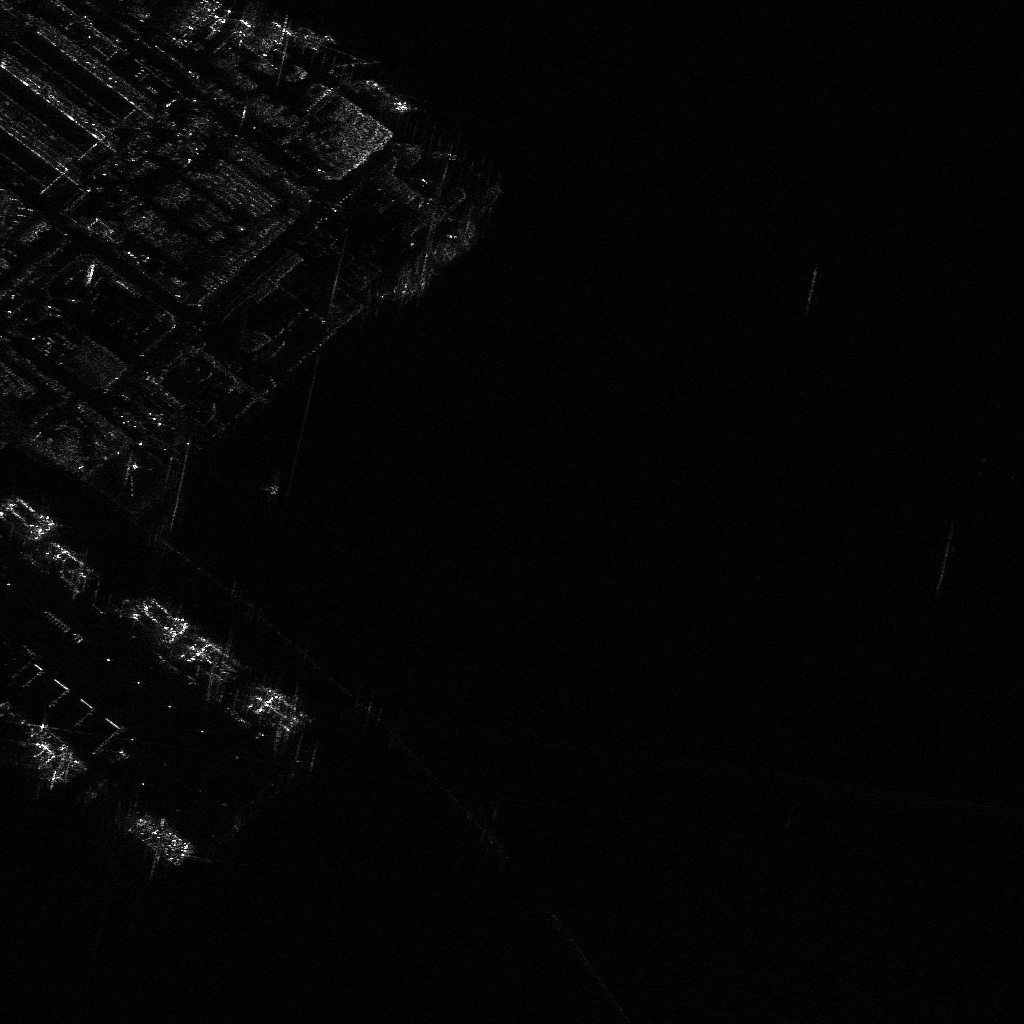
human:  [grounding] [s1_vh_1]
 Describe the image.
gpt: In the satellite image, there is  <ref>1 medium container </ref> <box>[[34, 8, 40, 9, 38]]</box> located at top,  <ref>8 medium container </ref> <box>[[0, 49, 5, 51, 43], [0, 50, 4, 51, 43], [3, 54, 8, 55, 43], [13, 59, 18, 60, 43], [12, 60, 17, 61, 43], [18, 63, 23, 65, 43], [17, 64, 22, 66, 43], [25, 68, 30, 69, 43]]</box> located at left,  <ref>4 medium container </ref> <box>[[23, 69, 28, 71, 43], [13, 80, 18, 82, 43], [2, 72, 8, 73, 43], [1, 73, 7, 75, 43]]</box> located at bottom left.